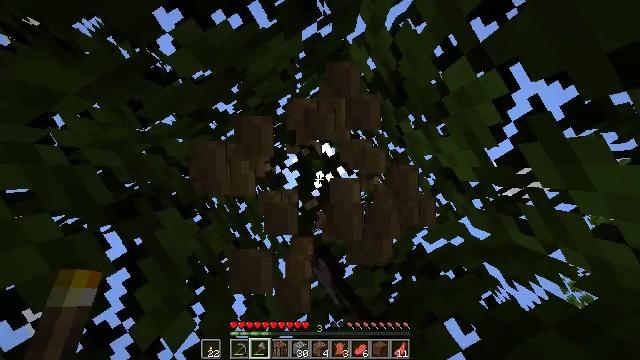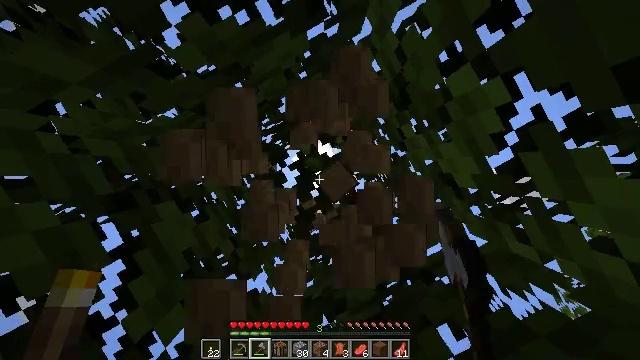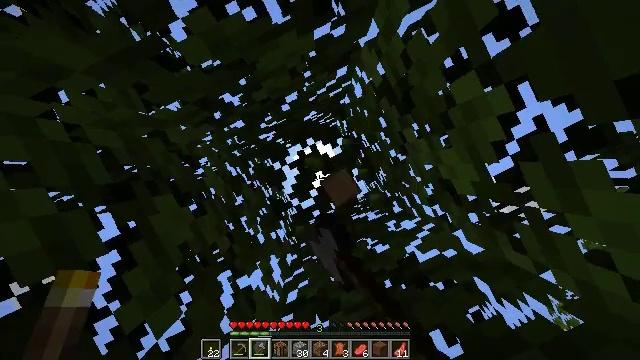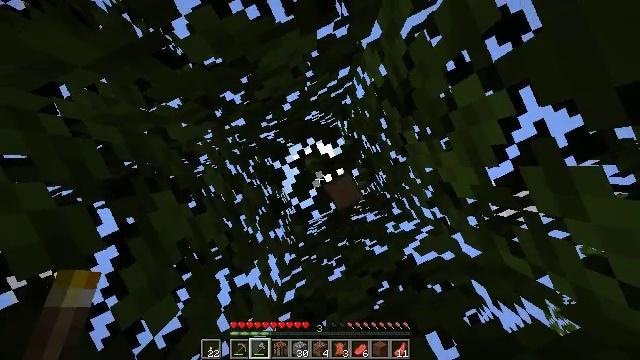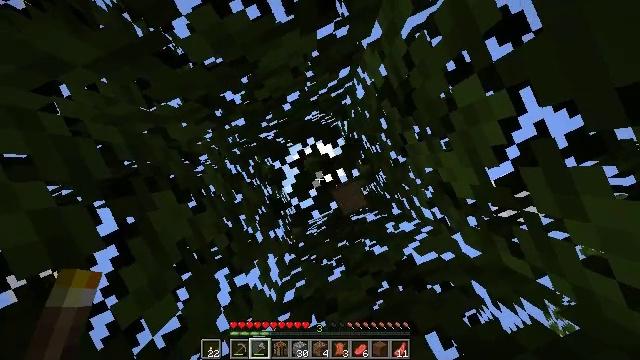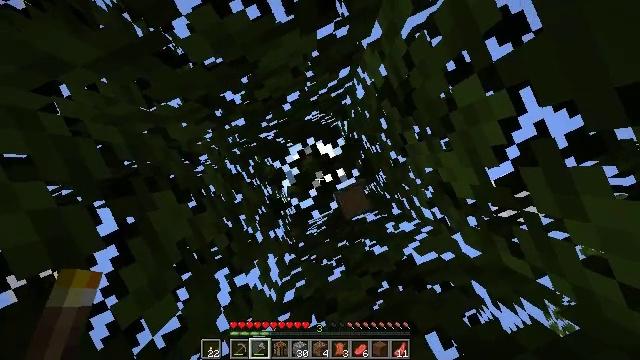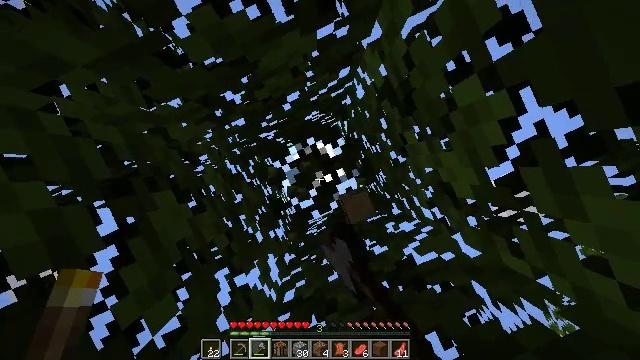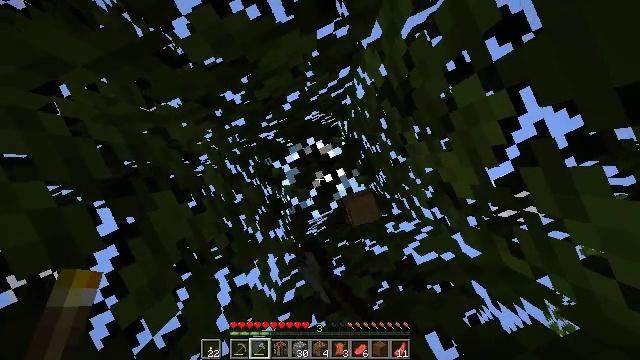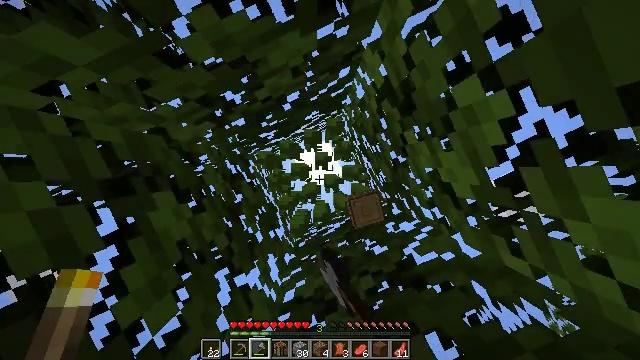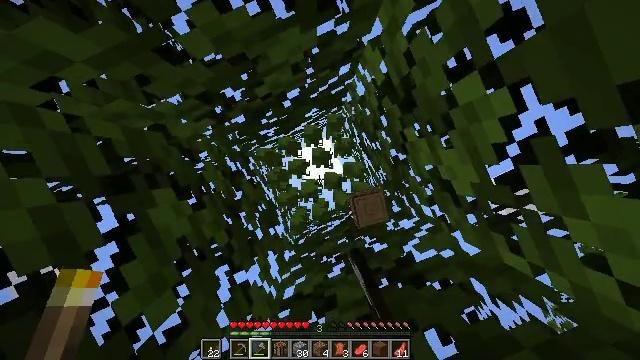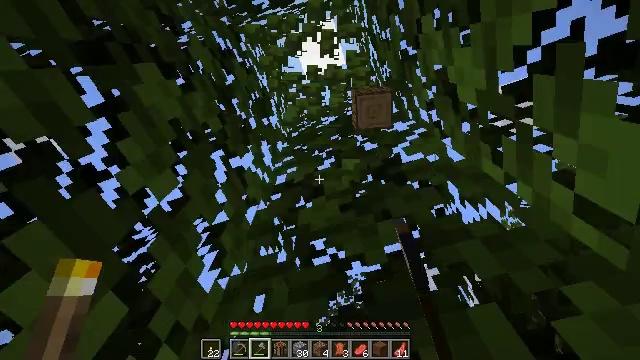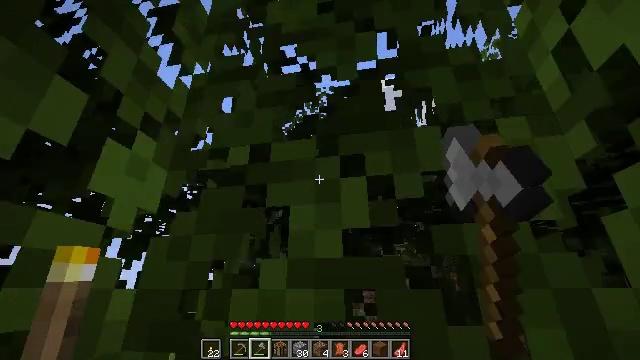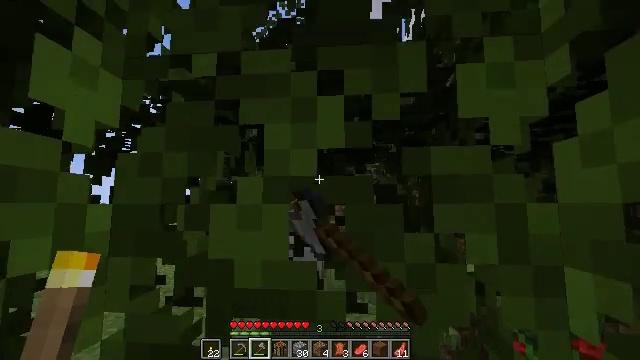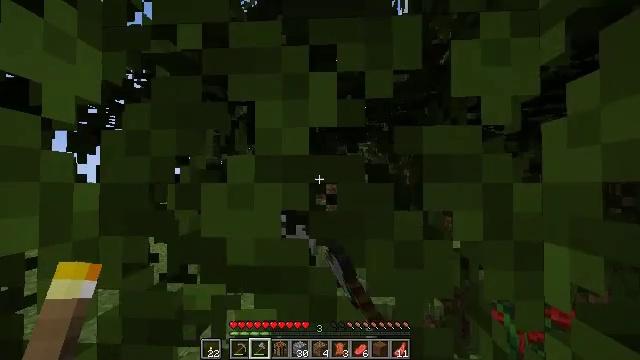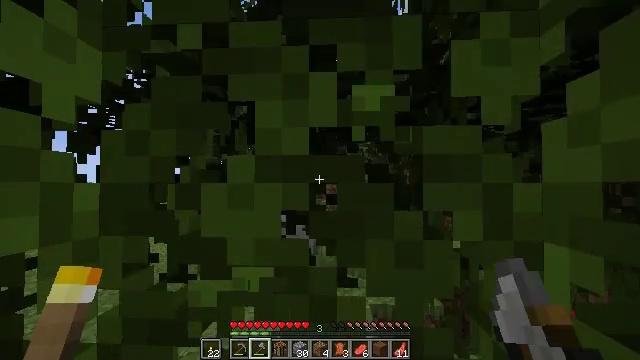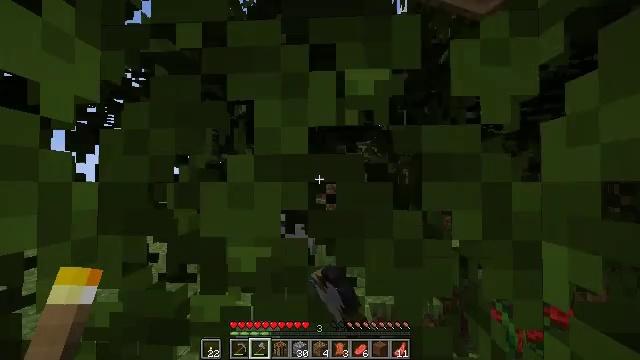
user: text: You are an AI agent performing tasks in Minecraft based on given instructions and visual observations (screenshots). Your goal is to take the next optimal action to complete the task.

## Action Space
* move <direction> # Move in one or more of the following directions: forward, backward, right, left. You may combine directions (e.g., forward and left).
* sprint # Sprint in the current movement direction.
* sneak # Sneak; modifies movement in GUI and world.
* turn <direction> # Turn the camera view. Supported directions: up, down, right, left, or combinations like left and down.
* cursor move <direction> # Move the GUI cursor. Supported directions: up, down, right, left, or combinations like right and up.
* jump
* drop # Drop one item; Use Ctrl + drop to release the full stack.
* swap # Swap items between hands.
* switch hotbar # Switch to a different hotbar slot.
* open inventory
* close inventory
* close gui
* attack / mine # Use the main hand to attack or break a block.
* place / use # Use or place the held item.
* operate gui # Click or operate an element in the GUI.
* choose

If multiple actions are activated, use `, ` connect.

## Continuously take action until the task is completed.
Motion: motion action
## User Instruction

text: Break oak leaves from the trees.
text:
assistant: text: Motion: turn right, attack / mine
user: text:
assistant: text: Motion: turn right, attack / mine
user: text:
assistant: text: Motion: turn right, attack / mine
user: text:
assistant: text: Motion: attack / mine
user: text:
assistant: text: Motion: attack / mine
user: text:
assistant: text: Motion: attack / mine
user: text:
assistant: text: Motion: attack / mine
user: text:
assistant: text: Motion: attack / mine
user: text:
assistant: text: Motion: attack / mine
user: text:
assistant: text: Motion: turn right and down, attack / mine
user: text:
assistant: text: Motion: turn right and down, attack / mine
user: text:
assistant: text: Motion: turn right and down, attack / mine
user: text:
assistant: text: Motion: turn right and down, attack / mine
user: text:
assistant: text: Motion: attack / mine
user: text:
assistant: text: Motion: attack / mine
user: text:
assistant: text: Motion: attack / mine
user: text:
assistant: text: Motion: attack / mine
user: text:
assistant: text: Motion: attack / mine
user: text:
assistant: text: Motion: attack / mine
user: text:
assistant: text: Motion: attack / mine
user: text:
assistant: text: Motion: attack / mine
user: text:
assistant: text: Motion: attack / mine
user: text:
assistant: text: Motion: move forward, attack / mine
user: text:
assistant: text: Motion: move forward, attack / mine
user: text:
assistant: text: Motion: move forward, turn right and down, attack / mine
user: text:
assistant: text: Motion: move forward, turn right and down, attack / mine
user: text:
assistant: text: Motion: move forward, attack / mine
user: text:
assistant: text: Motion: move forward, attack / mine
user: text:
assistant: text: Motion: move forward, attack / mine
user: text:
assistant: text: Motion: move forward, attack / mine